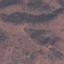
Land use / land cover class: HerbaceousVegetation